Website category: book
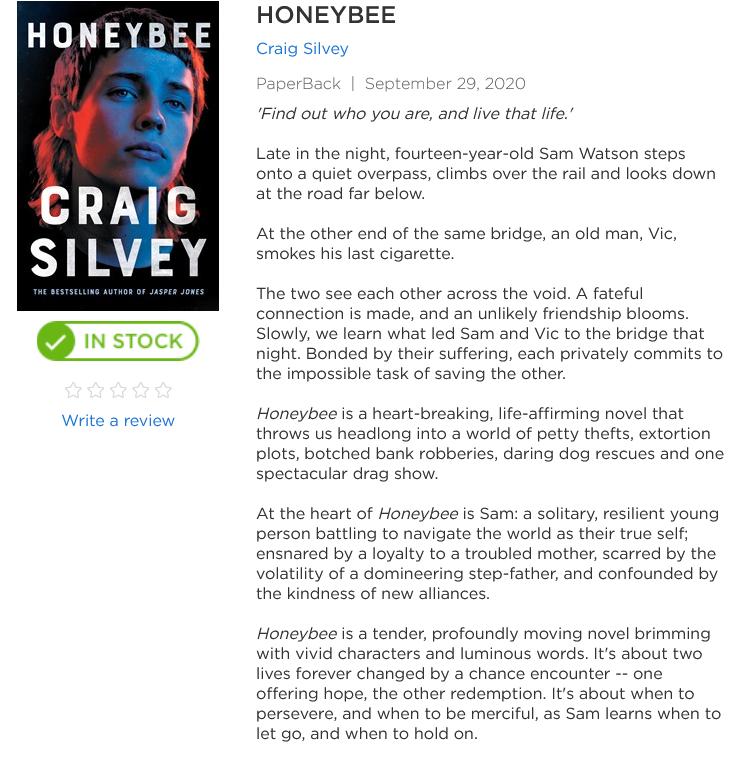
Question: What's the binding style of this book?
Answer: PaperBack

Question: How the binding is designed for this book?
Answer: PaperBack

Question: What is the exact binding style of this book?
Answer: PaperBack

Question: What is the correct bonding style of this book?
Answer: PaperBack

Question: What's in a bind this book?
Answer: PaperBack

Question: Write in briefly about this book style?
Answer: PaperBack

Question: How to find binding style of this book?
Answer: PaperBack

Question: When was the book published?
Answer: September 29, 2020

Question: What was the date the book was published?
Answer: September 29, 2020

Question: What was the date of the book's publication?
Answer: September 29, 2020

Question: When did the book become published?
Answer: September 29, 2020

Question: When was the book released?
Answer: September 29, 2020

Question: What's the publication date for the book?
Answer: September 29, 2020